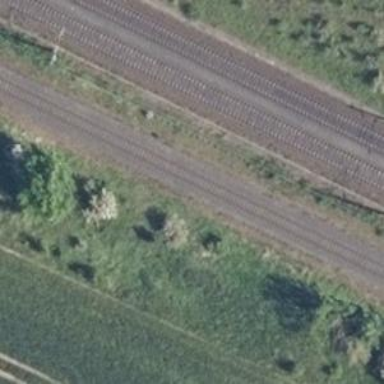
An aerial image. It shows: Solitary milestone along the railway.